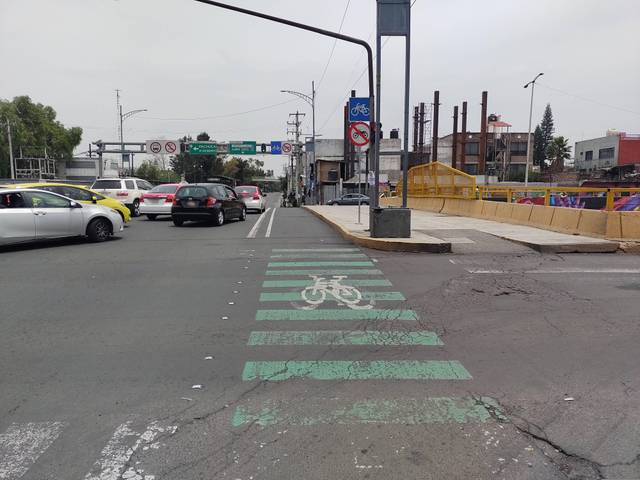
Region: Mexico
Coordinates: 19.452, -99.109